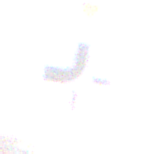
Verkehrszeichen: VerlaufVorfahrtsstrasse2
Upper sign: VorfahrtGewaehren
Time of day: Dusk
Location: Outdoor (Nature)
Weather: Clear
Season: NotSpecified
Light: Natural